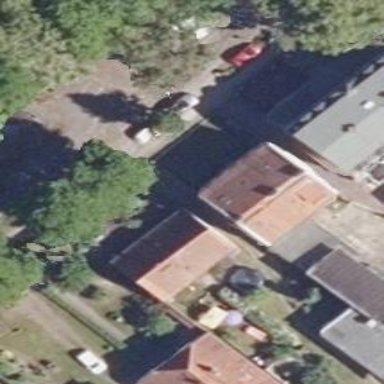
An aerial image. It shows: Building with gabled roof oriented across.